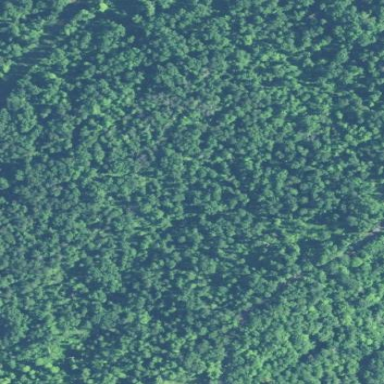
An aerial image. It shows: Beautiful woodland area.